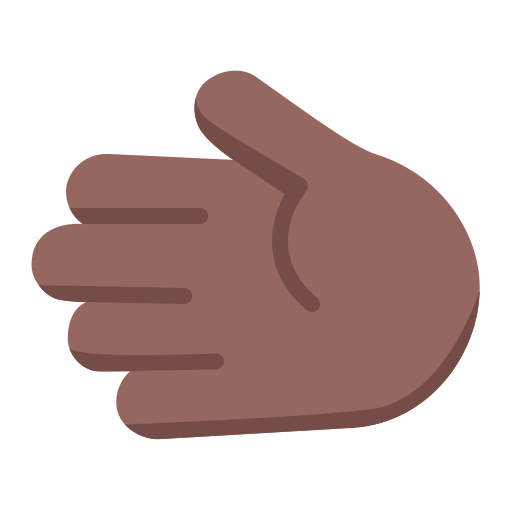
leftwards hand flat  dark